Question: I have made a single page which has a navbar and with links pointing to section id in the page.
However, when I click on the link the section of the page scrolls down till the top of the section and due to my sticky navbar, the top part of my section goes behind it.
Here is my a screenshot of what is happening.

My example code:
HTML:
'''
<nav>
<ul>
<li><a href="#section1">Section 1</a></li>
<li><a href="#section2">Sction 2</a></li>
<li><a href="#section3">Section 3</a></li>
</ul>
</nav>
<div id="section1">Section 1</div>
<div id="section2">Section 2</div>
<div id="section3">Section 3</div>
'''
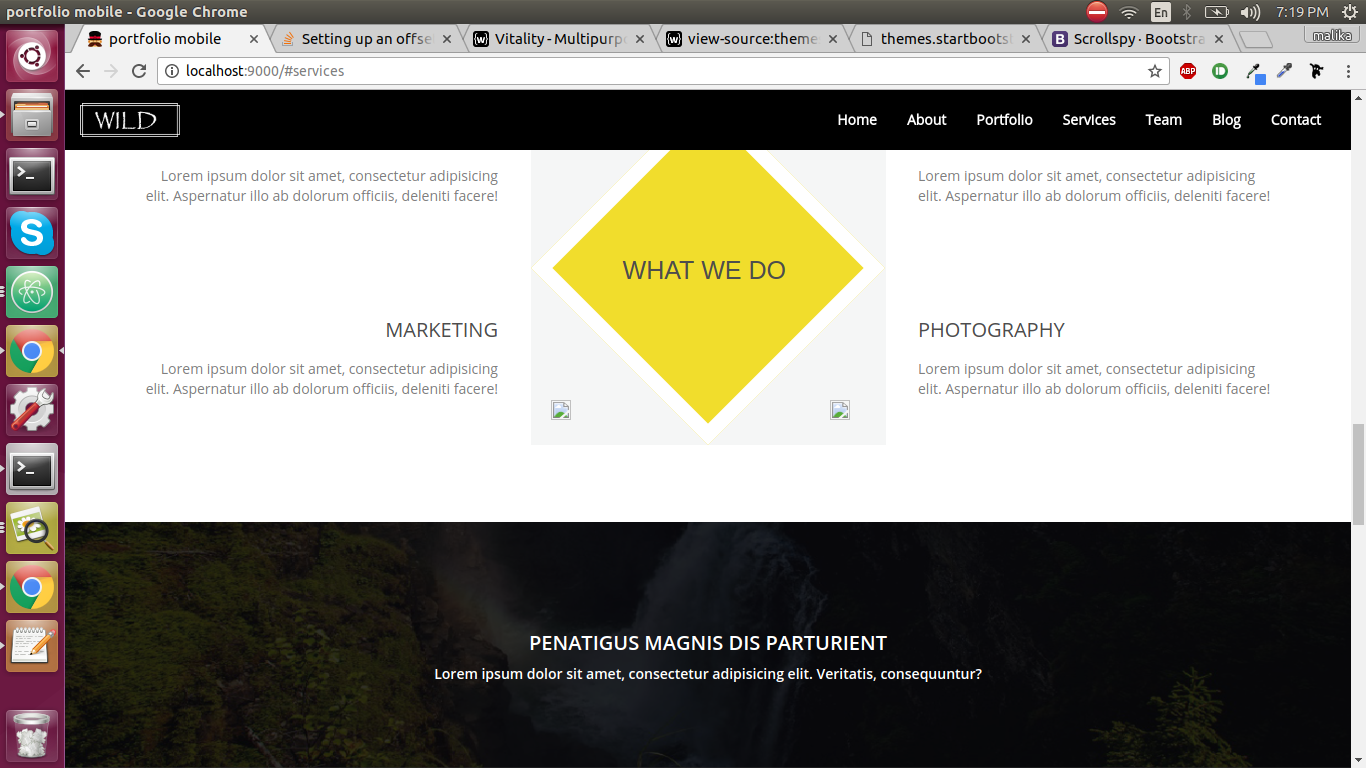
Answer: Offsetting anchor hash tag links to adjust for fixed header
HTML :
'''
<a href="#section1">Goto Section I</a>
<!-- Some more content -->
<h3 id="section1" class="offset">Section I</h3>
<p>Section specific content</p>
'''
CSS:
'''
.offset:before {
display: block;
content: " ";
height: 150px; /* Give height of your fixed element */
margin-top: -150px; /* Give negative margin of your fixed element */
visibility: hidden;
}
'''